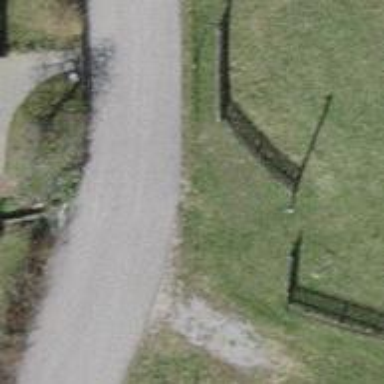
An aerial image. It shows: Fence.